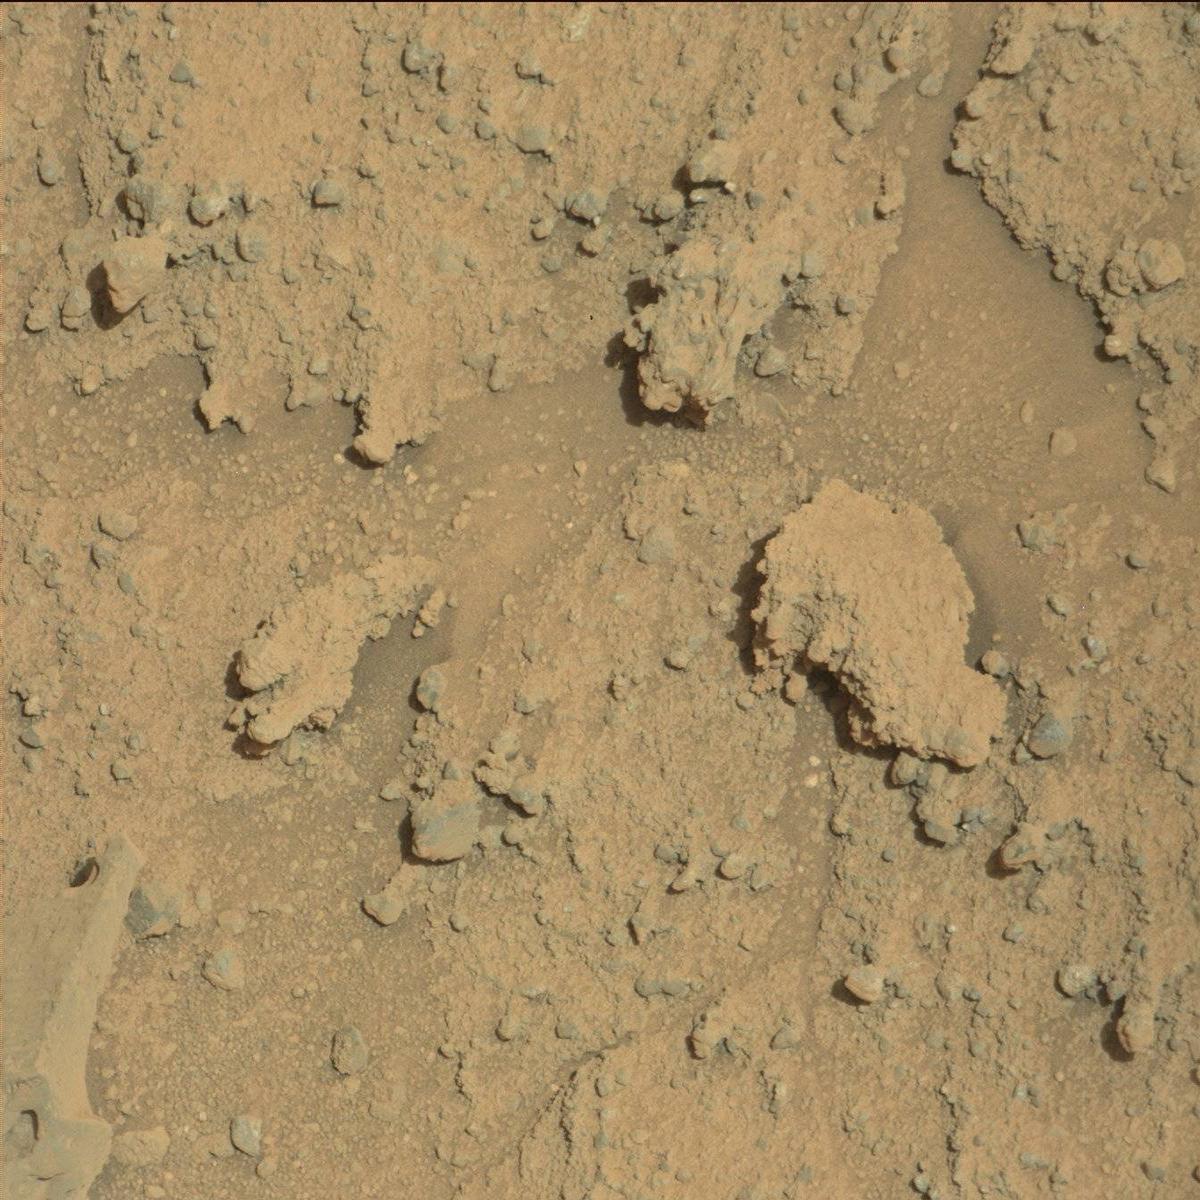
Terrain classes present: Bedrock, Rock, Sand / Soil